Aerial crown-view tile of a tropical tree (Barro Colorado Island, Panama), acquired 20250217:
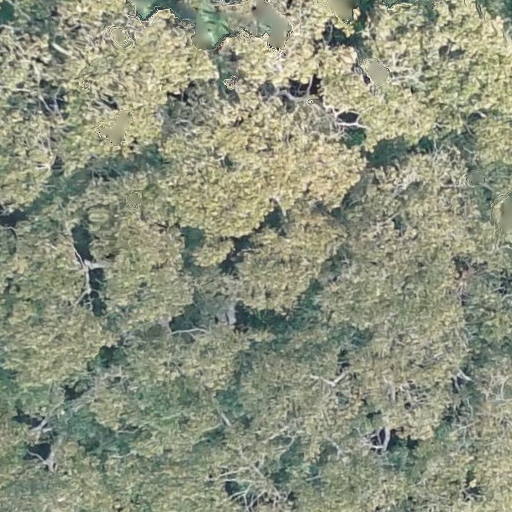
Species: Dipteryx oleifera
GBIF accepted scientific name: Dipteryx oleifera
Crown area: 722.045 m²